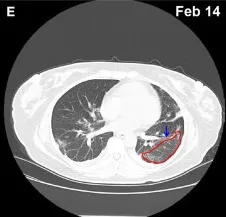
Chest CT imaging of the patient on Feb 10 -Feb 19, 2020. Tracheal bifurcation as the reference coordinate. CT, computed tomography. Red circle indicates the focus of lesion.
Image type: radiology (ct)